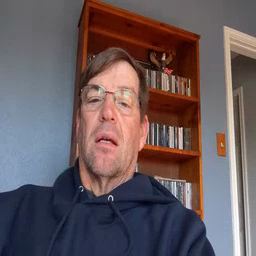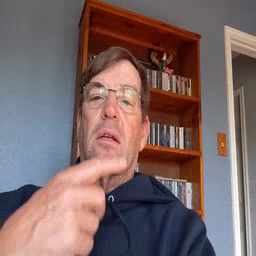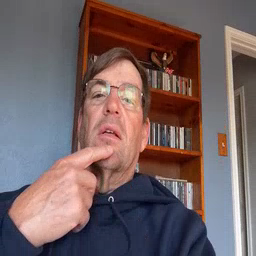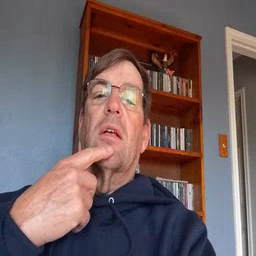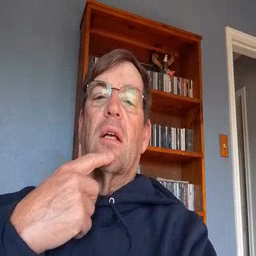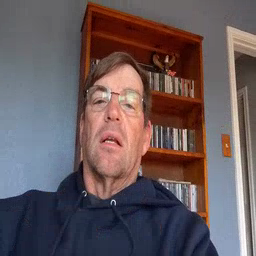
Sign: chin